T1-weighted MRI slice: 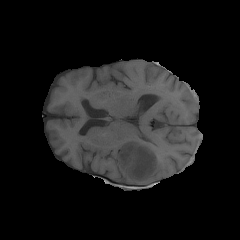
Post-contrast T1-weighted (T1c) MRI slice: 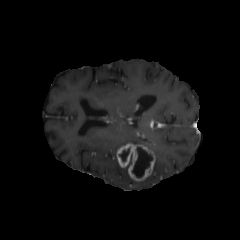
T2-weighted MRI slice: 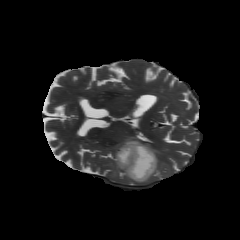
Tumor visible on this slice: yes